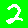
Digit: 2